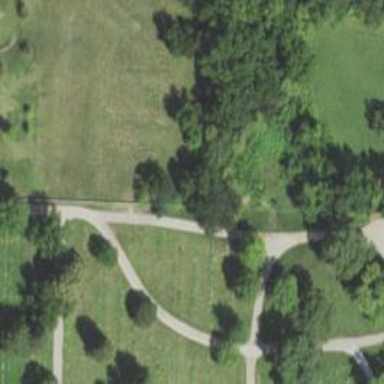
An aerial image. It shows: Driveway leading to service road.